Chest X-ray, AP view. Patient: 62 years old, sex M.
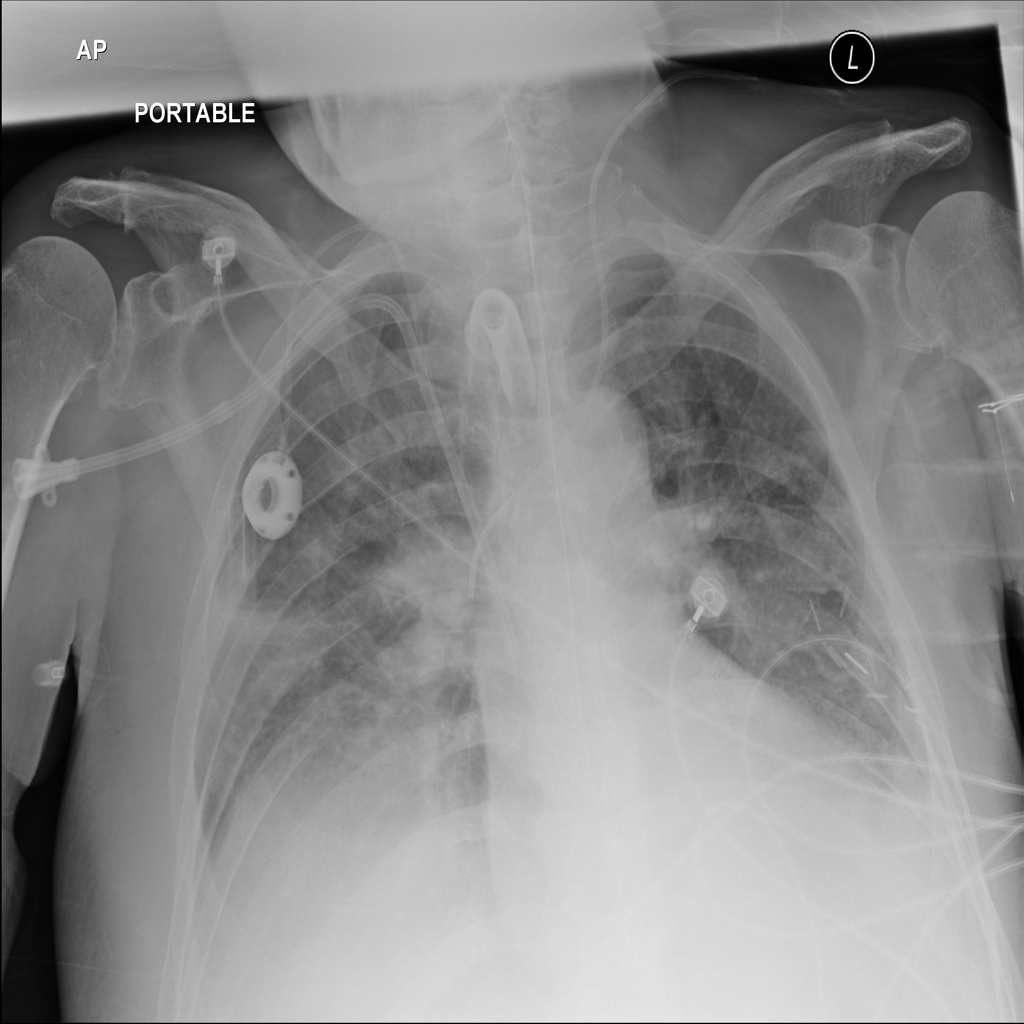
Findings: Infiltration